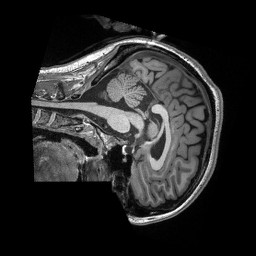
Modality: T1w
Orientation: sagittal
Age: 21
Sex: female
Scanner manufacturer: siemens
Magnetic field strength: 3 T
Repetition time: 2.3 s
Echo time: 0.00308 s